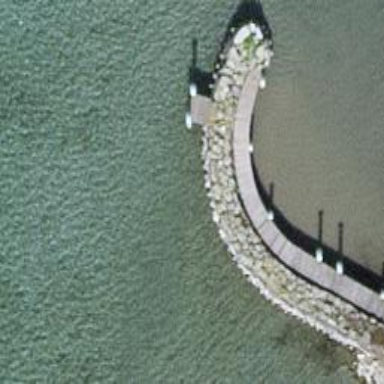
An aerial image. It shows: Breakwater structure.